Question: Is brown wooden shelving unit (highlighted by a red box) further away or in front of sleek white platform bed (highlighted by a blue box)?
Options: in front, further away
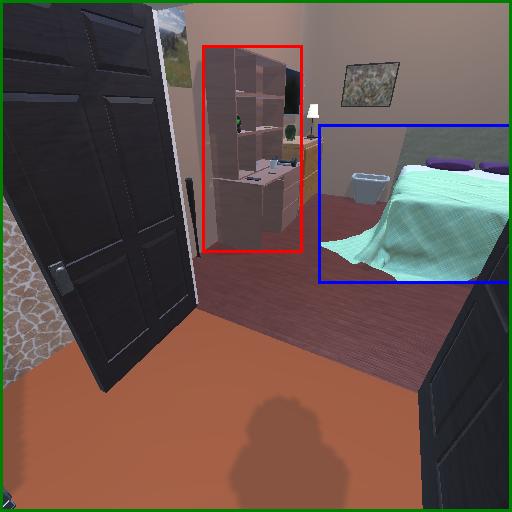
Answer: in front